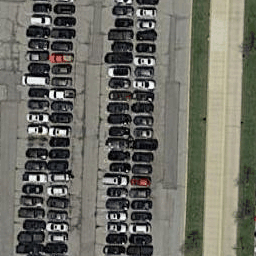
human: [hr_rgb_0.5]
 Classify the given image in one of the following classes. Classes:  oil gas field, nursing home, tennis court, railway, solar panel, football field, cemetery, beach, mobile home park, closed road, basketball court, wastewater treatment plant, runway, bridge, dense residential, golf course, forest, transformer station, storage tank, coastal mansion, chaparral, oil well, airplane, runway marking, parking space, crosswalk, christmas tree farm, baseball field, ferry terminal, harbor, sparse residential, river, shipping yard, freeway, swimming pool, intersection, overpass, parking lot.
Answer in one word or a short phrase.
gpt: parking lot